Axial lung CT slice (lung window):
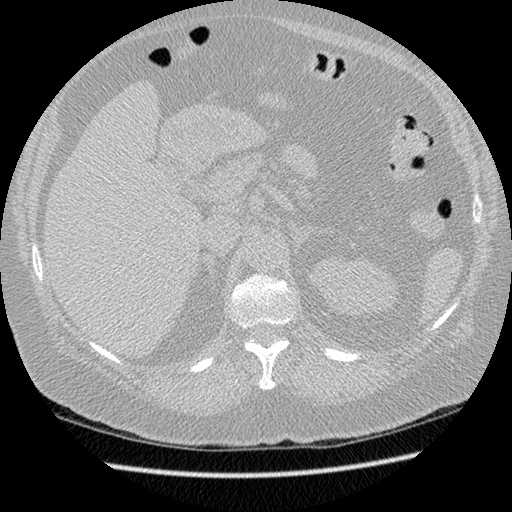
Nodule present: no